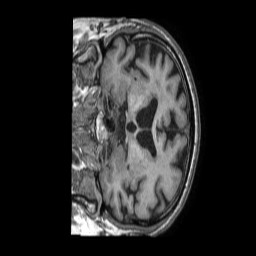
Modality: T1w
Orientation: coronal
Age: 81
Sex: male
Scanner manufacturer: philips
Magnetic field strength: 1.5 T
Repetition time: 0.007093 s
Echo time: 0.003202 s